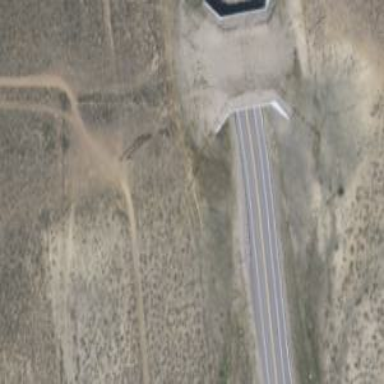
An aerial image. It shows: Wildlife crossing bridge.